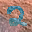
Label: 2